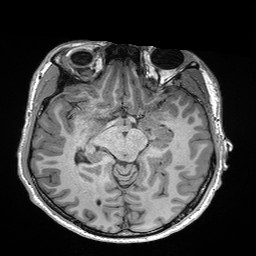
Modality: T1w
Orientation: coronal
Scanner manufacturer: siemens
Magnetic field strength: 3 T
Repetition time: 2.3 s
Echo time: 0.00298 s